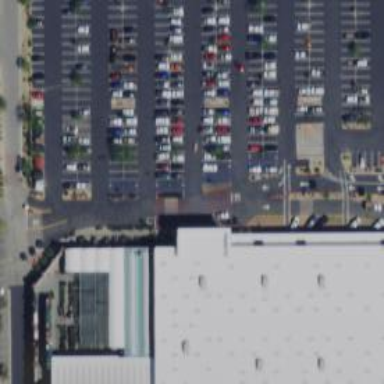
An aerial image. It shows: Retail area.